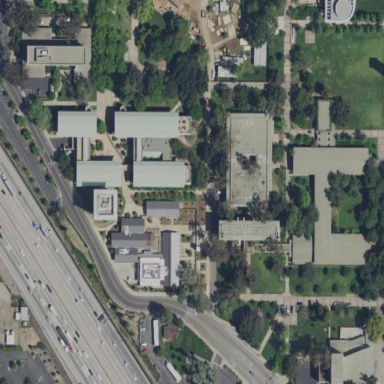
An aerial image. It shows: University building.